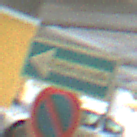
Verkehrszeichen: EinbahnstrasseLinksweisend
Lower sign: EingeschraenktesHalteverbot
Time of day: NotSpecified
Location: Indoor (Special)
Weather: NotSpecified
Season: NotSpecified
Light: Artificial